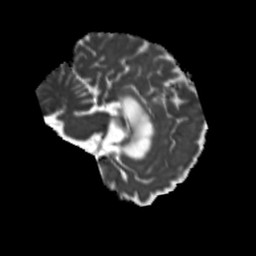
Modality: MD
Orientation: sagittal
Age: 65
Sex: female
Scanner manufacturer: siemens
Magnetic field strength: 3 T
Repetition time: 5.25 s
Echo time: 0.08 s